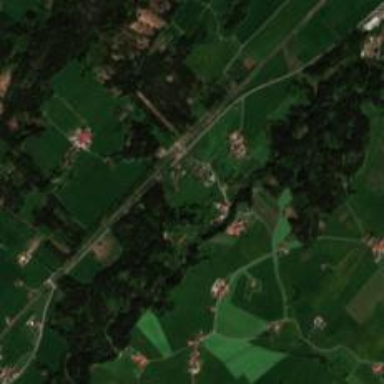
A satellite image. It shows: Small hamlet.